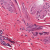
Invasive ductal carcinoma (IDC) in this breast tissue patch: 0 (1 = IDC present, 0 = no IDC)